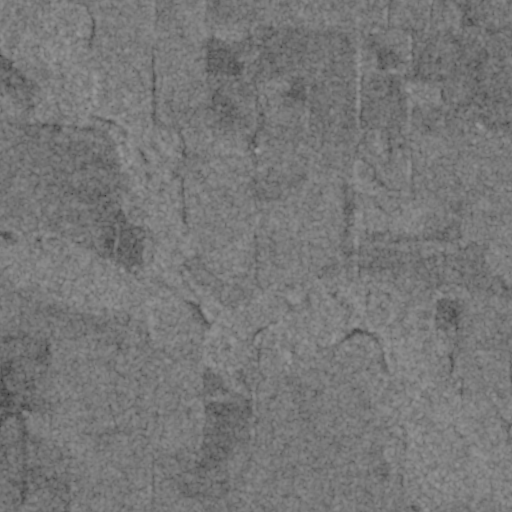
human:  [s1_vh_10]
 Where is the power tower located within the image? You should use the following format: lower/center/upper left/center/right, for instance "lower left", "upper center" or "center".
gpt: The power tower is located in the upper right of the image.
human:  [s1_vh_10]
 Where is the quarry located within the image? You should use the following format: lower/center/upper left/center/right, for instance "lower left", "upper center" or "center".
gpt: There is no quarry in the image.

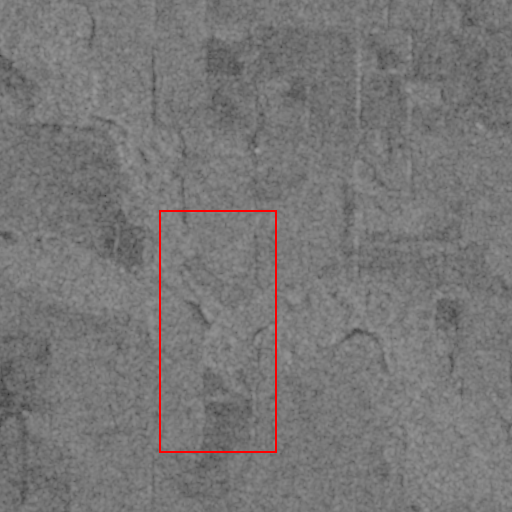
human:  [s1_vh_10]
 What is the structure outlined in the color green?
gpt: There is no green outline.
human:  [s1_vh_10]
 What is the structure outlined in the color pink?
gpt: There is no structure outlined in pink.